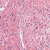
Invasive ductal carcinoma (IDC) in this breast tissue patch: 1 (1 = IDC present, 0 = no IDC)